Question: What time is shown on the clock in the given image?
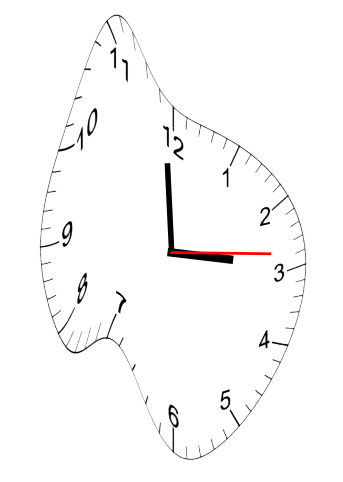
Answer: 02:59:14